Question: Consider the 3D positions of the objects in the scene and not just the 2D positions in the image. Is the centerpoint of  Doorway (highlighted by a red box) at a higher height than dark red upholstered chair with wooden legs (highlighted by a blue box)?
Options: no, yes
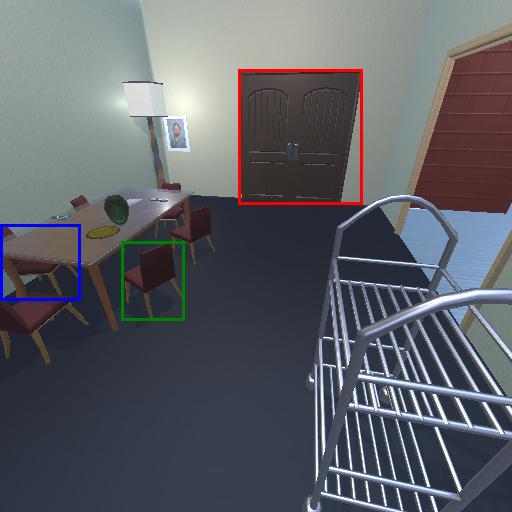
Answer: no